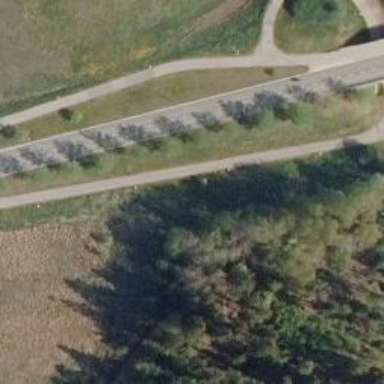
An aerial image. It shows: Fallen tree blocking the path.